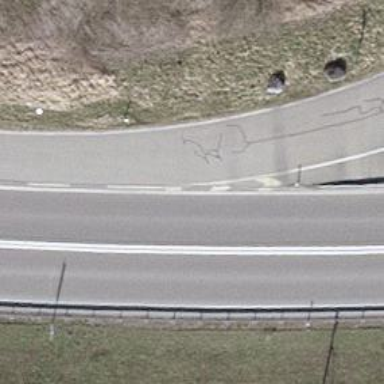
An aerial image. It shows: Road with "give way" sign.